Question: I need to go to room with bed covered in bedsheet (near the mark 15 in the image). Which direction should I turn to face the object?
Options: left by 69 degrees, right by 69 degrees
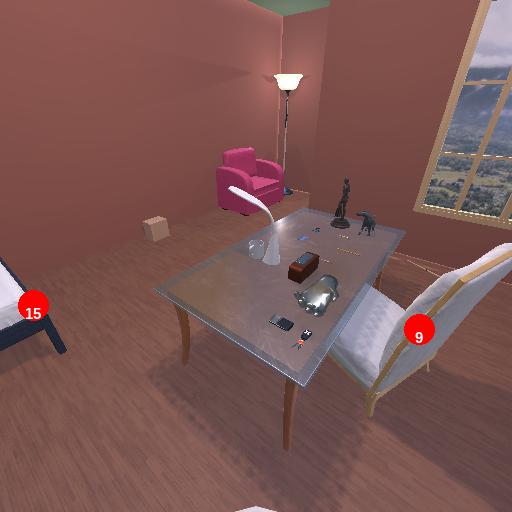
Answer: left by 69 degrees